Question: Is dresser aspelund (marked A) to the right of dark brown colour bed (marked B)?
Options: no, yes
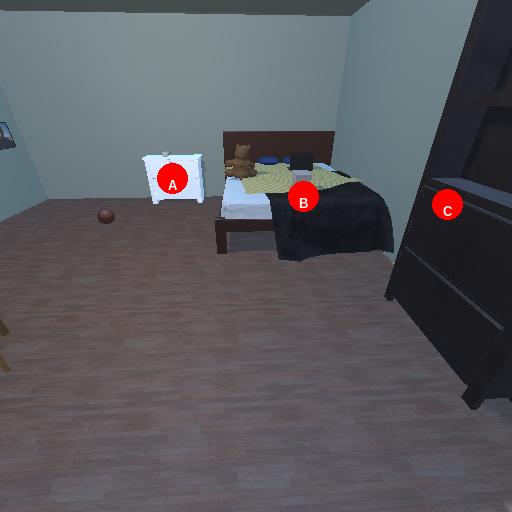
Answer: no